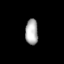
Tissue: lung
Cell type: Endothelial cells
Senescence score: 0.625
Nuclear area (px): 317
Mean DAPI intensity: 173.896